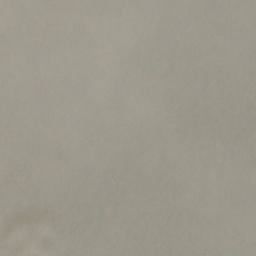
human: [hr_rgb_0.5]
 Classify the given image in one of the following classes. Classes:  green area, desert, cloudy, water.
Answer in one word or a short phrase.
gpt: cloudy